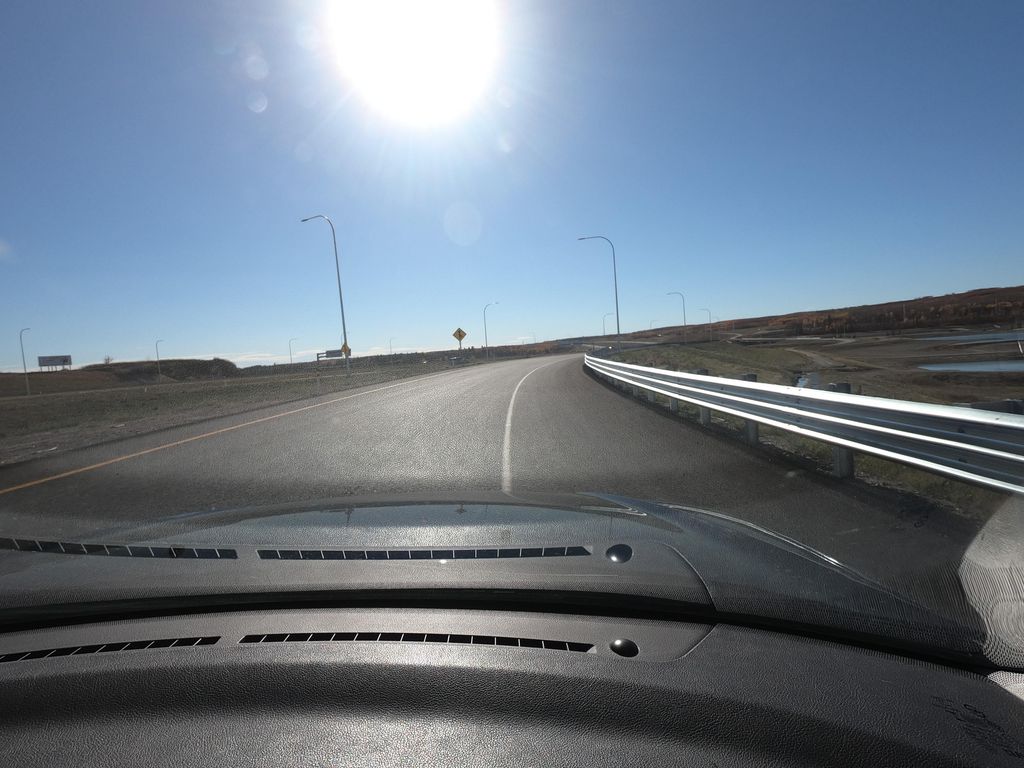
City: calgary